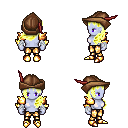
a pixel art fantasy rpg character, female body template, dark elf, purple skin, gold arm armor, gold greaves, gold left-swept hairstyle, leather cap, white cloth bandages, gold boots, four views (front, back, left, right), 2x2 character sprite sheet, small pixel art, hard edges, no anti-aliasing